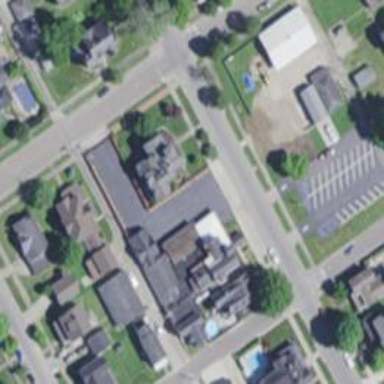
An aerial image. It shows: Neighbourhood with historic district.